Field crop: tomato
Growth stage: 1
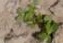
Species: portulaca